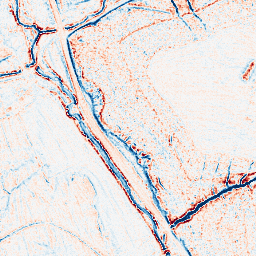
Category: edge_preserving
Decomposition family: anisotropic_diffusion
Decomposition parameters: iterations: 10
kappa: 100
gamma: 0.1
Upsampling method: sinc_blackman
Upsampling parameters: scale: 4
kernel_size: 8
Upsampling scale: 4